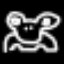
Label: frog